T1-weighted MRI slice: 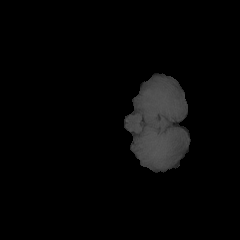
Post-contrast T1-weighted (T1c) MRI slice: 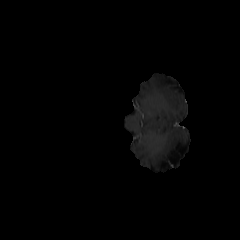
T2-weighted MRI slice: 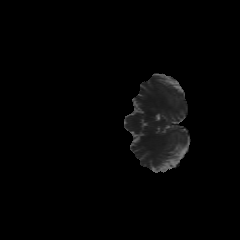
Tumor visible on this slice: no